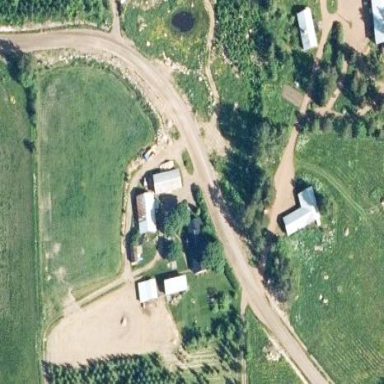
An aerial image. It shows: Farmyard area.